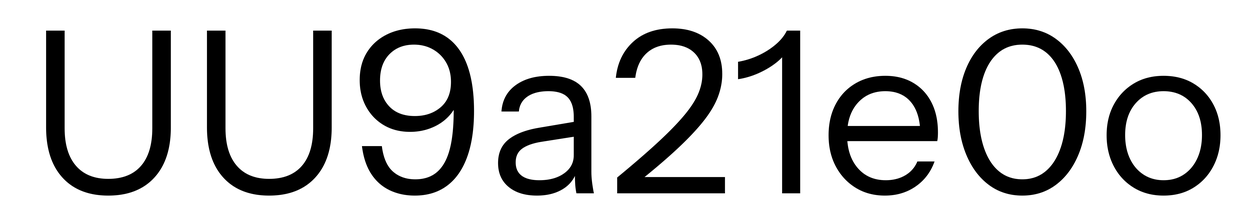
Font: InstrumentSans_Regular